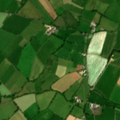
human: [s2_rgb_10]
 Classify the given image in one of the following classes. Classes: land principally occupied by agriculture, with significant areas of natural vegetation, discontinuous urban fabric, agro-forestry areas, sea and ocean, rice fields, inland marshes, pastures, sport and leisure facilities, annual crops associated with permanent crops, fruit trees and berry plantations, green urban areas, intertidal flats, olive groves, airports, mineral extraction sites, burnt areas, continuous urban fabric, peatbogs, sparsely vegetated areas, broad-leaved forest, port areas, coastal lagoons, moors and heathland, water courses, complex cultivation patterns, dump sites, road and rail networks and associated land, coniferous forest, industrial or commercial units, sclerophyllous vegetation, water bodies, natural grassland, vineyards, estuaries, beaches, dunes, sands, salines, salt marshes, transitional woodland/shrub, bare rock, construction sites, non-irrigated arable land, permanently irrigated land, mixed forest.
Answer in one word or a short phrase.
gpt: pastures